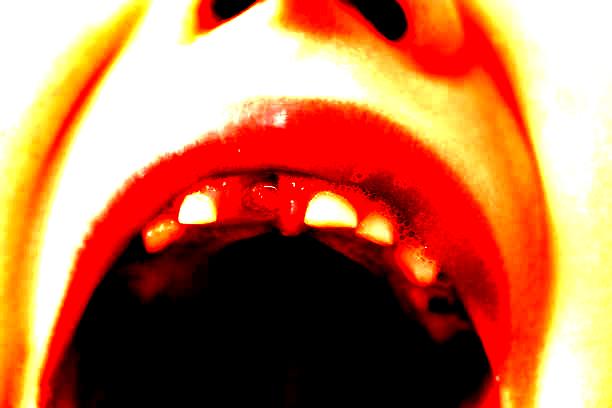
Condition: hypodontia